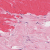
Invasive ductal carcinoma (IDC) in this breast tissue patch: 0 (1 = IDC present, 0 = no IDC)